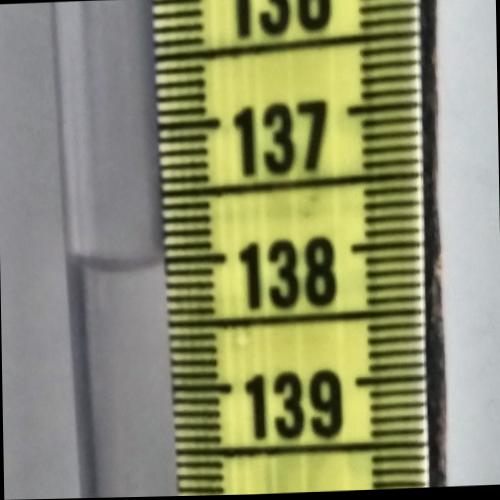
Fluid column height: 138.0 cm